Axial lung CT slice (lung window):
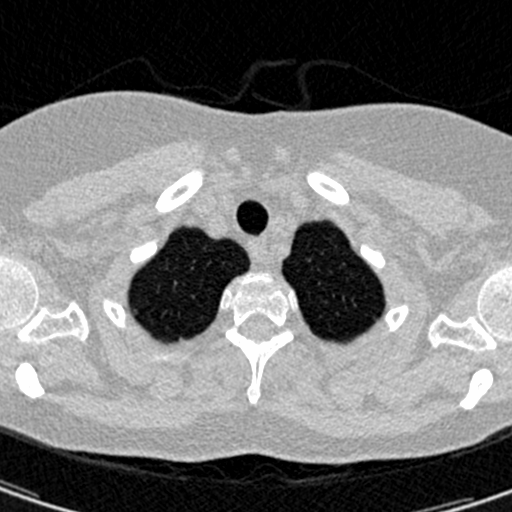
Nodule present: no